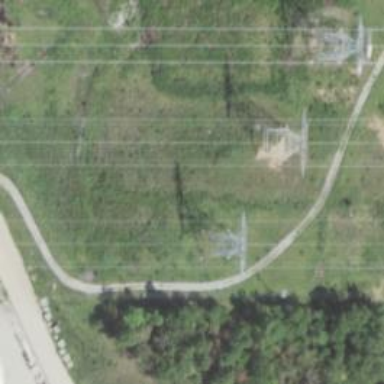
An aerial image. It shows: Lattice structure tower used for power transmission.